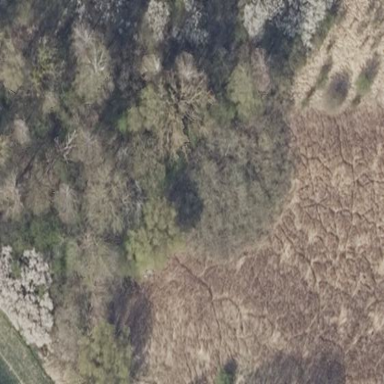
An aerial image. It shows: Patch of scrub vegetation.